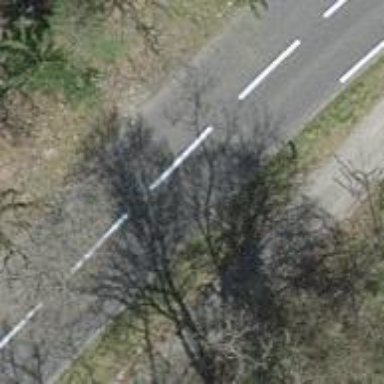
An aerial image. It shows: Secondary road with asphalt surface.